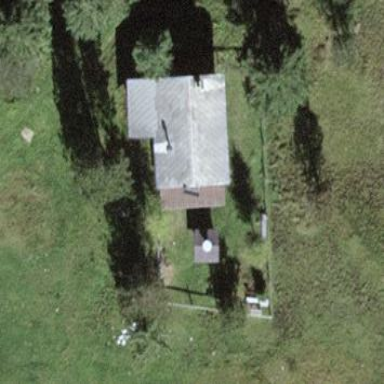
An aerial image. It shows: Gabled roofed house.